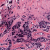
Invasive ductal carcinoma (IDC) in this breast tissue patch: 1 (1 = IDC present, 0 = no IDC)